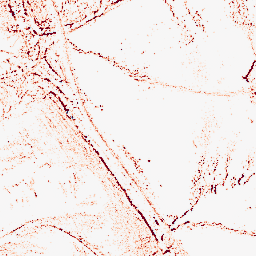
Category: morphological
Decomposition family: morphological_square
Decomposition parameters: operation: opening
size: 3
Upsampling method: bicubic_16x
Upsampling parameters: scale: 16
Upsampling scale: 16